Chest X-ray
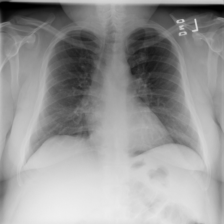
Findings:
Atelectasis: negative
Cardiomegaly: negative
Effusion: negative
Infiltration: negative
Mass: negative
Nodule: negative
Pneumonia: negative
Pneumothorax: negative
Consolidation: negative
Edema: negative
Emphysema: negative
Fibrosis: negative
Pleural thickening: negative
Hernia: negative